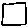
Label: square